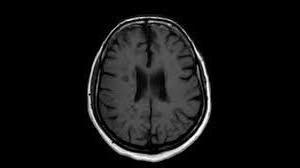
Label: notumor